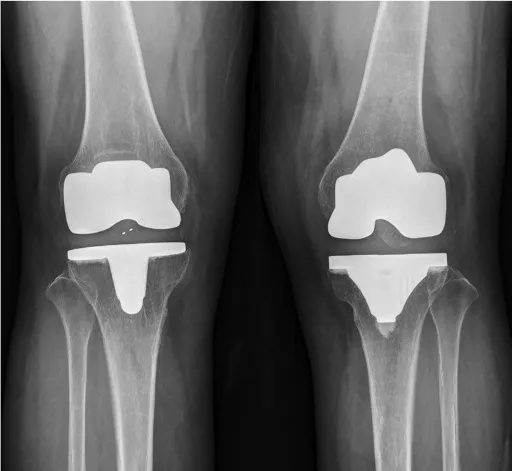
Weight bearing AP view.
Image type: radiology (x_ray)